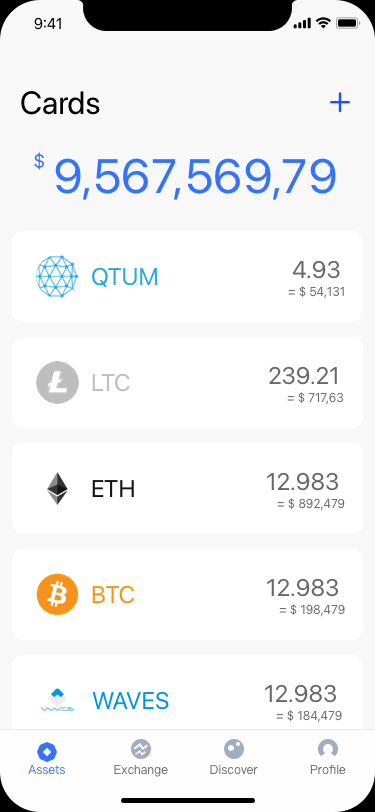
Text in this UI design:
Cards
9,567,569,79
$
qtum
= $ 54,131
4.93
btc
= $ 198,479
12.983
ltc
= $ 717,63
239.21
eth
= $ 892,479
12.983
waves
= $ 184,479
12.983